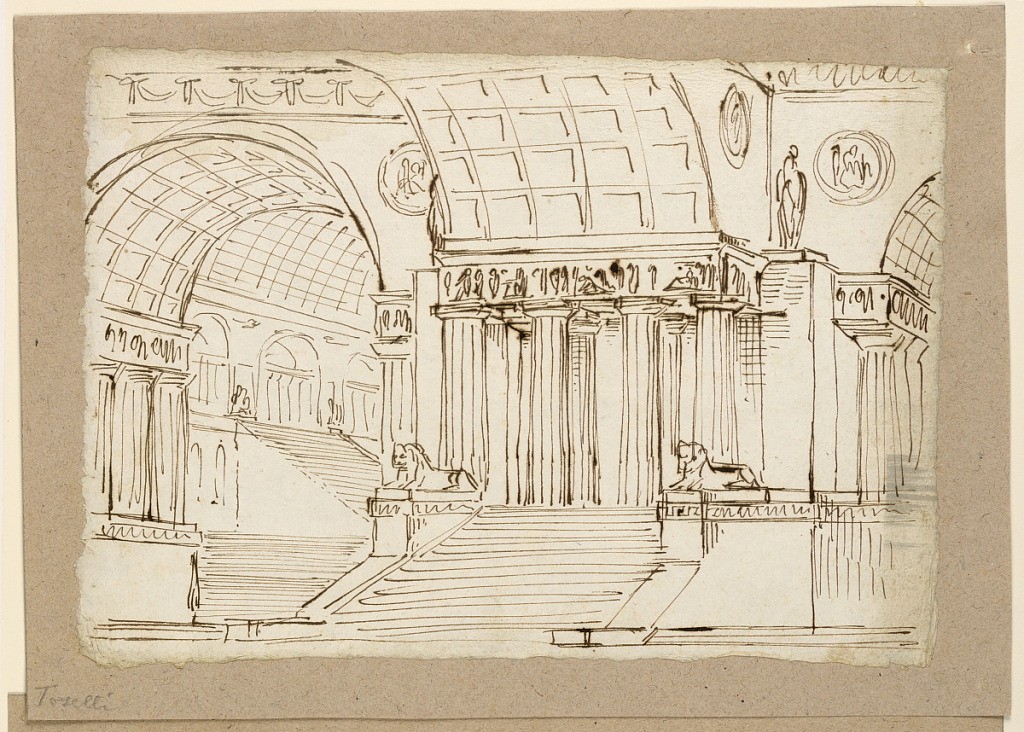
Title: Stage Design, Antique Building wiht Vaults
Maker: Angelo Toselli, ca. 1765? – 1826
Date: early 19th century
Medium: Pen and bistre ink on paper
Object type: Drawing
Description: Horizontal rectangle. Entrance to antique building with porticoes and stairs, coffered ceiling, sculptures of lions flanking the entrance.